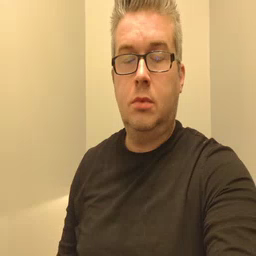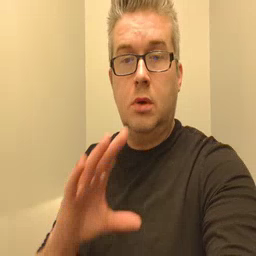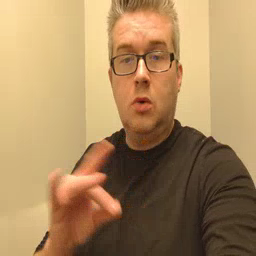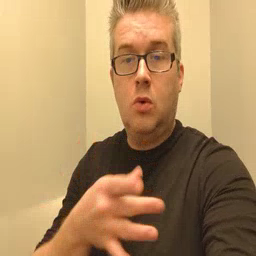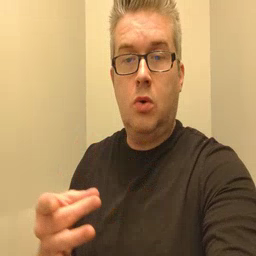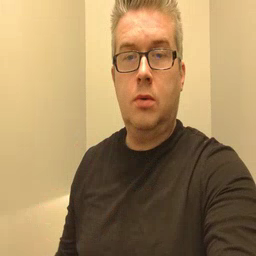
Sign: story